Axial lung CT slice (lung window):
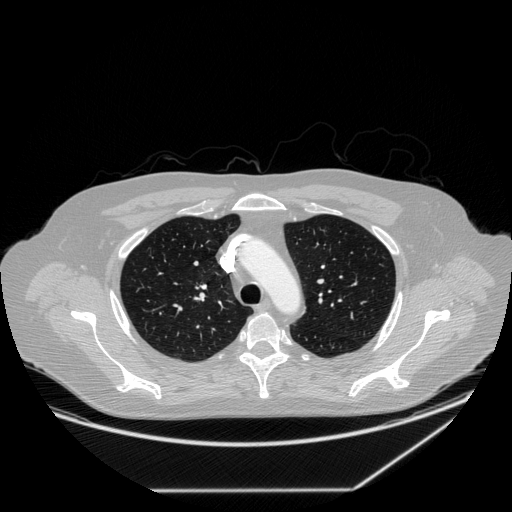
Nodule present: no